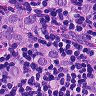
Metastatic tissue present: yes